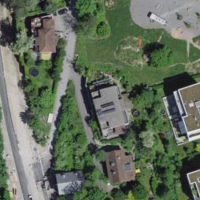
EUNIS habitat code: 57
Species observed at this site:
Allium ursinum
Urtica dioica
Asplenium scolopendrium